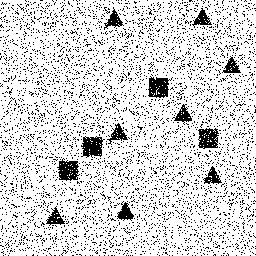
Squares: 4
Triangles: 8
Stars: 0
Total shapes: 12